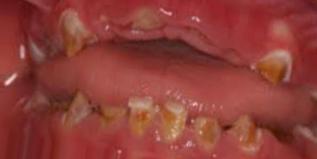
Condition: Caries